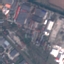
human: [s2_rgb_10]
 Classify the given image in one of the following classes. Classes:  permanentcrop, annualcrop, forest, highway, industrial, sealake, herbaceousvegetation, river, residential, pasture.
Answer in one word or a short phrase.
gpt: Industrial